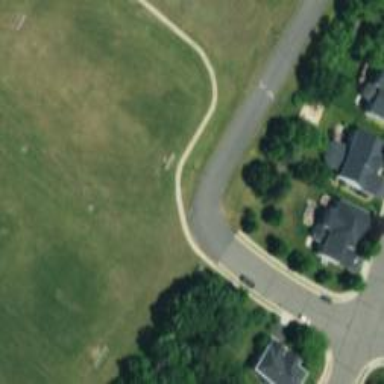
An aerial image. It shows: Footway along the road.